Field crop: tomato
Growth stage: 1
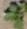
Species: solanum